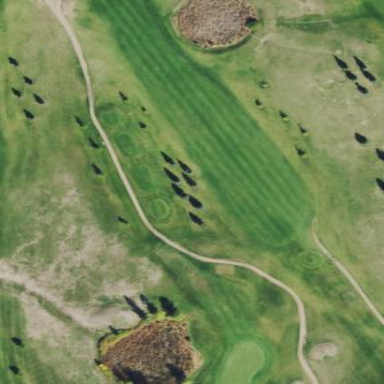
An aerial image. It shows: Area with grass used as rough in golf course.